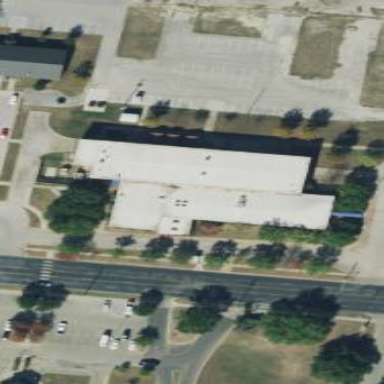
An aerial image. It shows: Community center building.